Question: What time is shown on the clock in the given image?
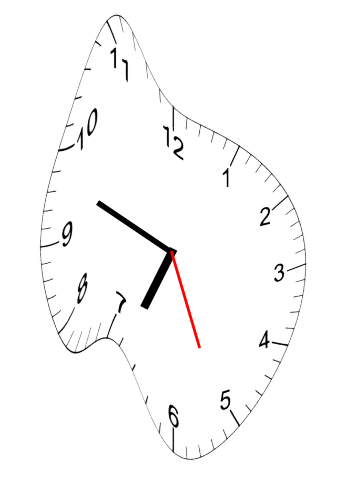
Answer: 06:48:26